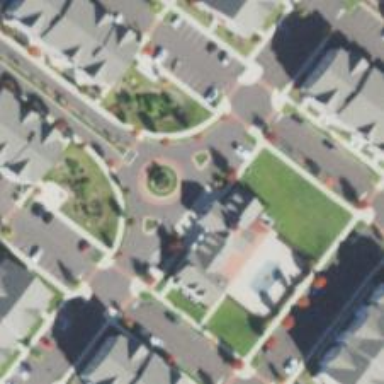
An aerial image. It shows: Residential road with roundabout.